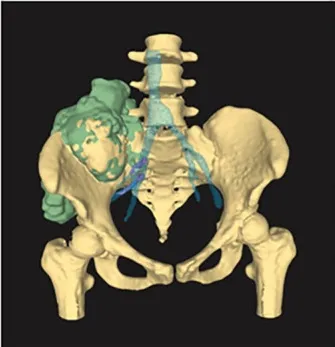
(C) Image fusion model showing tumor together with adjacent veins. Note that emboli were shown in purple within the veins.
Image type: radiology (ct)